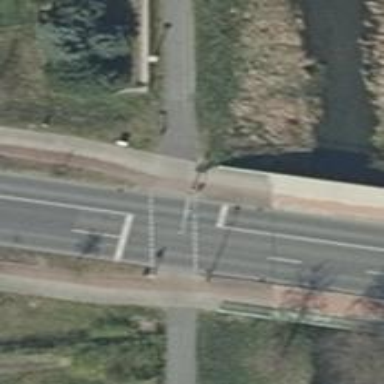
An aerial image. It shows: Crossing with traffic signals.